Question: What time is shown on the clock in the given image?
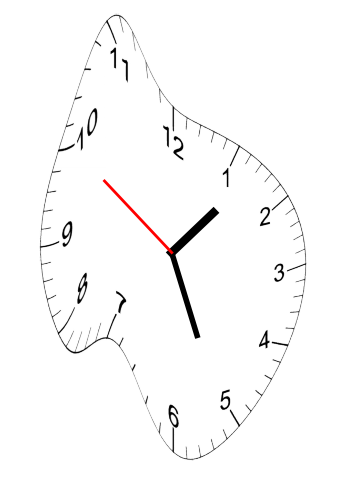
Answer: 01:25:50